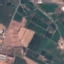
Land use / land cover: PermanentCrop